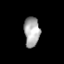
Tissue: lung
Cell type: Myeloid cells
Senescence score: 0.5491
Nuclear area (px): 455
Mean DAPI intensity: 171.596